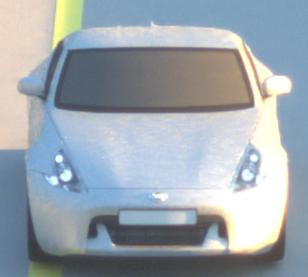
Make: Nissan
Model: 370Z Coupé
Detailed model: 370Z (Z34) Coupé
Model produced from: 2009/12
Model produced until: 2013/03
Doors: 3
Color: white
Road condition: dry road
Daytime: sunrise or sunset
Contrast: medium contrast